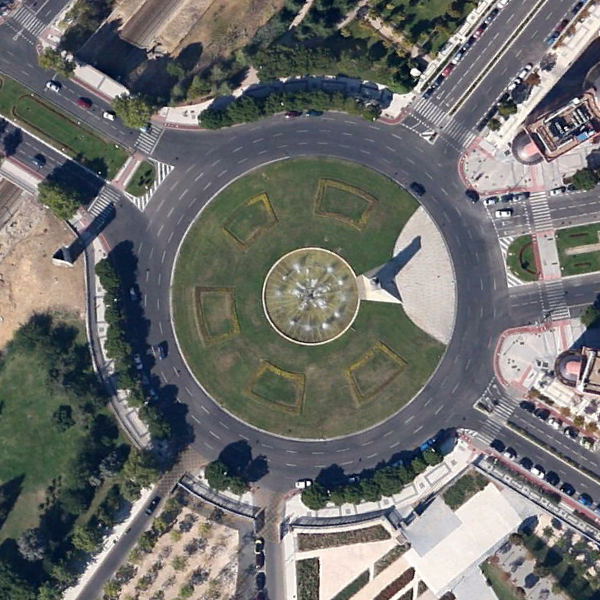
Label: Square